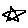
Label: star